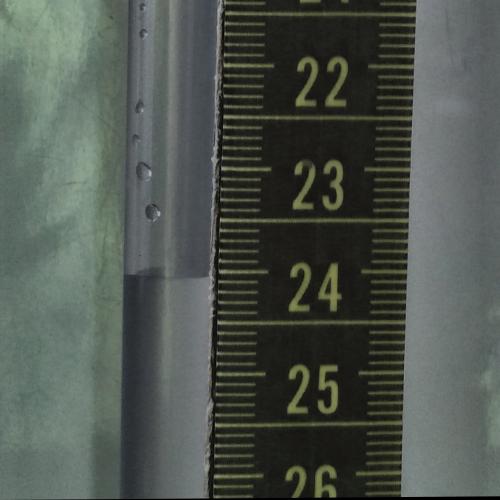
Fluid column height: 24.1 cm